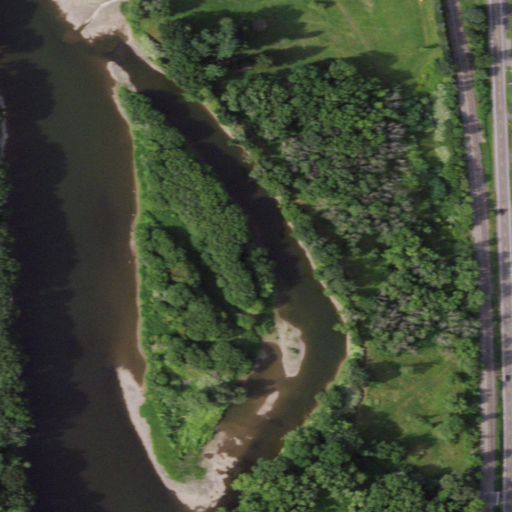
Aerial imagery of island in New York named Moore Island containing open water, herbaceous wetlands, deciduous forest, low intensity development, mixed forest, open development, woody wetlands, medium intensity development, evergreen forest, and high intensity development